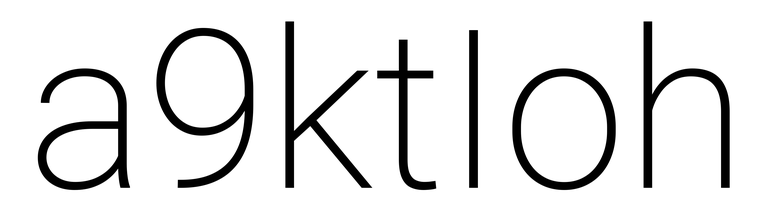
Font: Roboto_ExtraLight